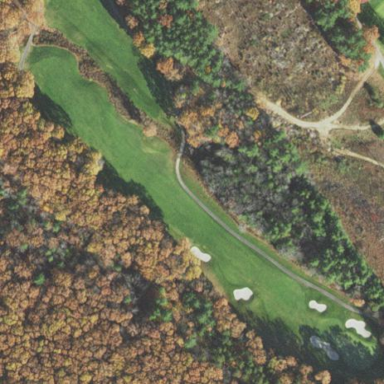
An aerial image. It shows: Wetland area serving as water hazard for golf course.